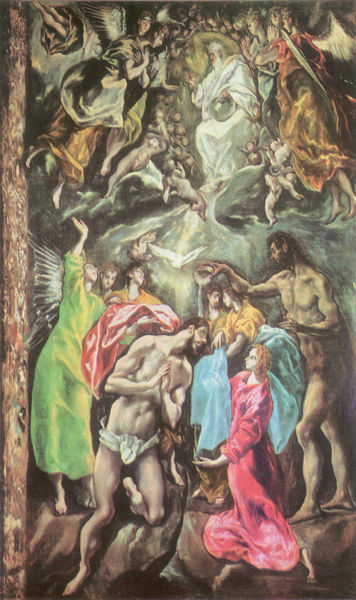
Titel: Die Taufe Christi
Künstler: El Greco
Standort: Toledo
Institution: Hospital Tavera
Schlagwörter: blau, dunkel, flügel, gemälde, gott, hand, himmel, körper, lendenschurz, nackt, schatten, schurz, vogel, weiß, wolken, fluss, frauen, gelb, grün, menschen, bewegung, braun, bunt, grau, hell, kleid, licht, männer, schwarz, rot, tuch, wolke, malerei, bibel, falten, johannes, kleidung, lang, schale, taube, täufer, bild, hände, erde, kirche, boden, gewand, tücher, gewänder, personen, blatt, kontrast, renaissance, rosa, engel, spanien, farbig, liebe, farben, farbe, figuren, thron, gefaltet, woken, nackte, leuchten, oben, unten, pink, adam, spanisch, religion, strahlen, gross, seite, kugel, beten, gebet, frieden, gotisch, christus, jesus, christlich, manierismus, sturz, krönung, religiös, griechenland, heiliger, heilige, märtyrer, empfangen, putten, taufe, maria, anbetung, heiland, bitte, überlängt, putti, el greco, auferstehung, altarbild, himmelfahrt, cupido, geist, proportionen, liht, dreifaltigkeit, heiliger geist, gabriel, gottvater, maniriert, ölberg, hl geist, weltgericht, greco, el grco, manirismus, himmelsschar